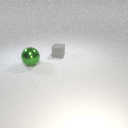
large green metal sphere in front of small gray rubber cube